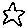
Label: star